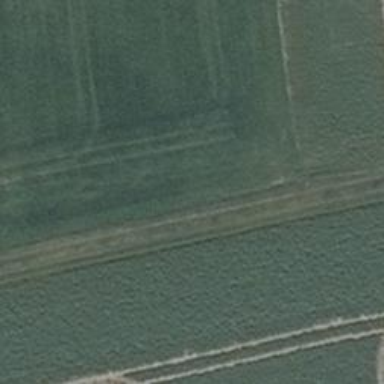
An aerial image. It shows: Grass track with grade5 tracktype.